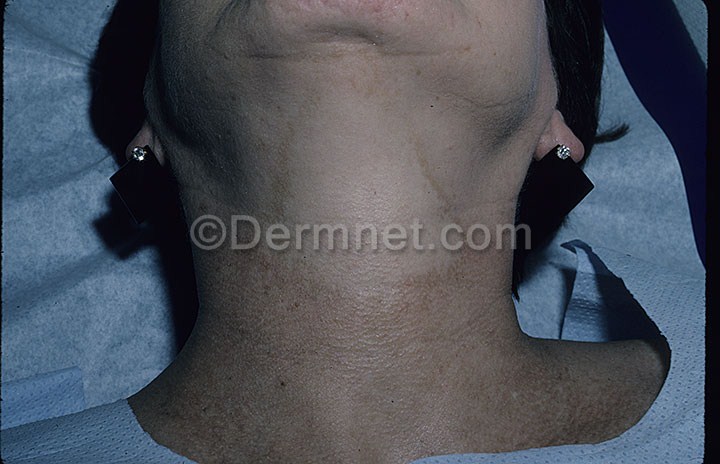
Disease: Light Diseases and Disorders of Pigmentation